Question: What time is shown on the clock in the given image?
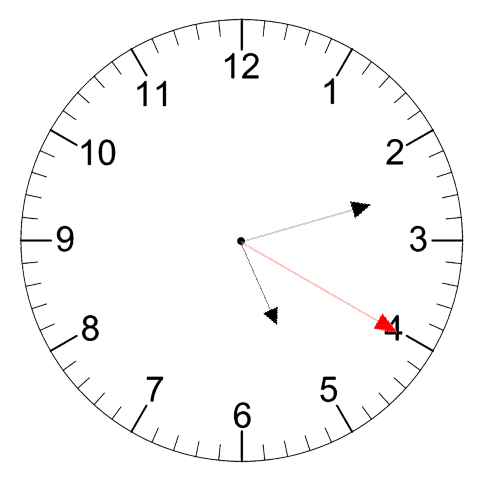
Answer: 05:12:20